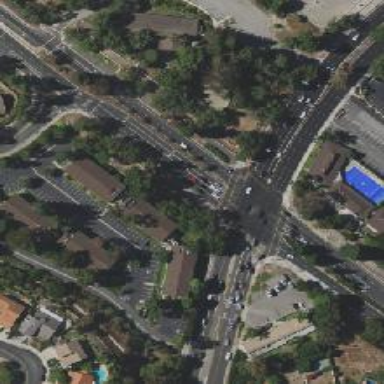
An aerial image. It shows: Marked road crossing.